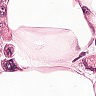
Metastatic tissue present: yes